Question: All- I went back to my SDK manager to download the SDK platforms for Android 2.2 and 2.3 (API Level 8 and 10) but was met with the following screen:

As you can see, there is no SDK Platform download under API 10 and 8, (not to mentiontion that there are no other API levels at all, no API 5,6,7), only the extras for that platform (eg. Dual Screen API). Anybody have any ideas?
Thanks for your time.
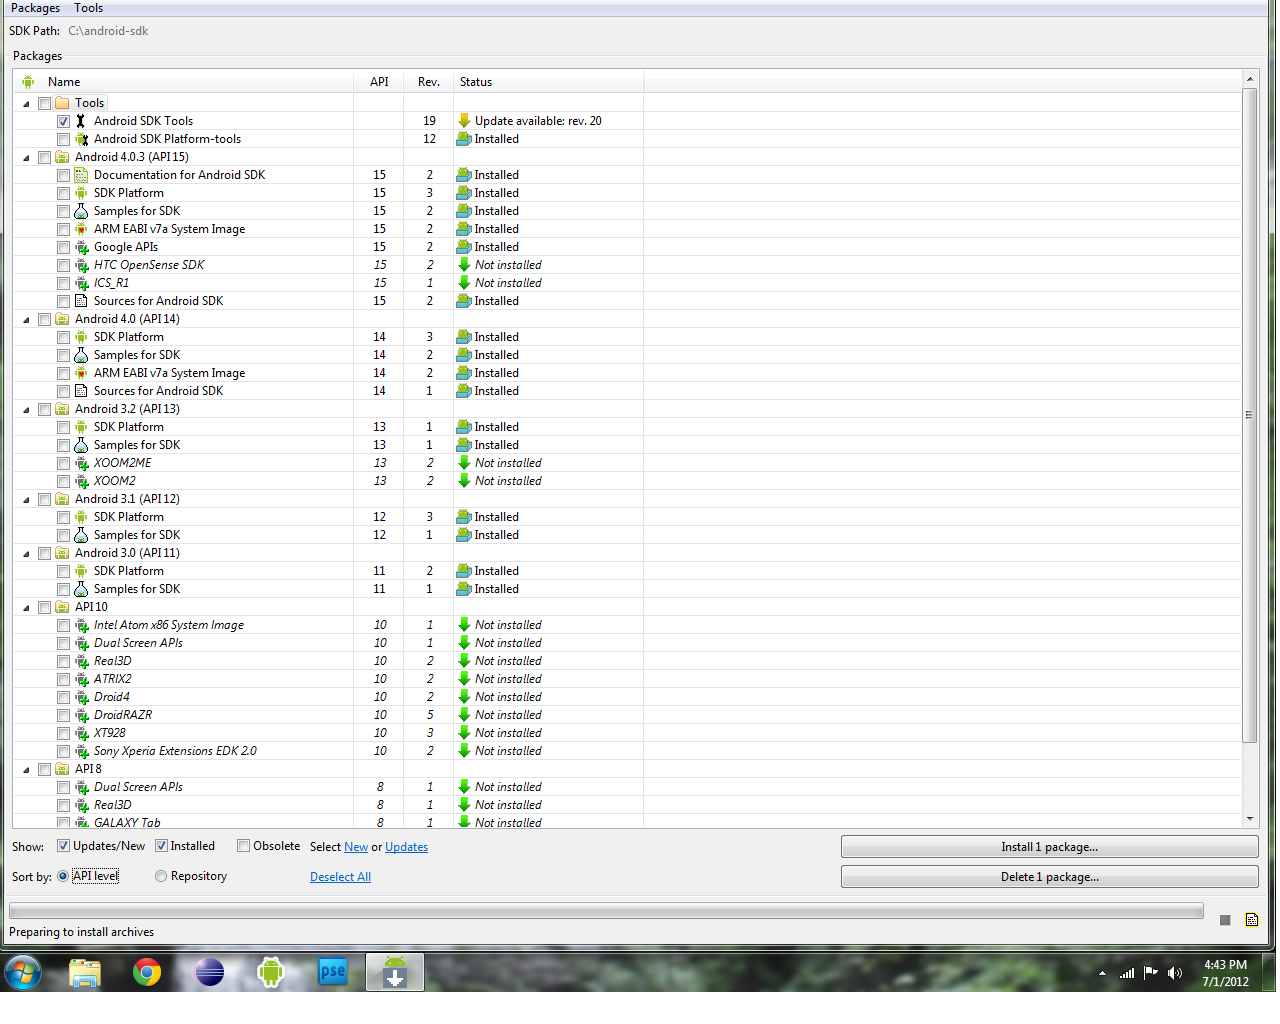
Answer: Update ADT Plugin for Eclipse (Help->Check for Updates). Restart Eclipse.